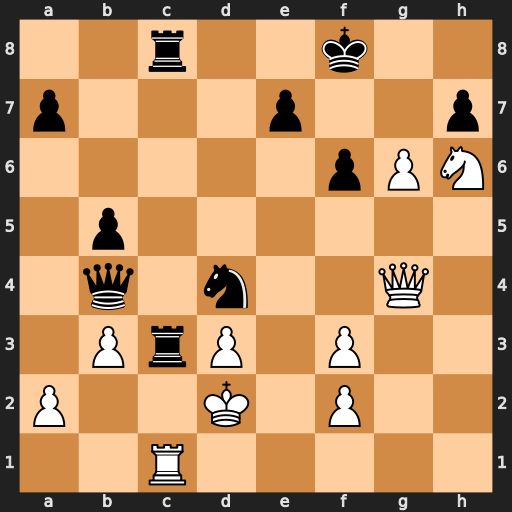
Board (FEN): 2r2k2/p3p2p/5pPN/1p6/1q1n2Q1/1PrP1P2/P2K1P2/2R5
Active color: w
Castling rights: -
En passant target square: -
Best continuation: g7+ Ke8 g8=Q#